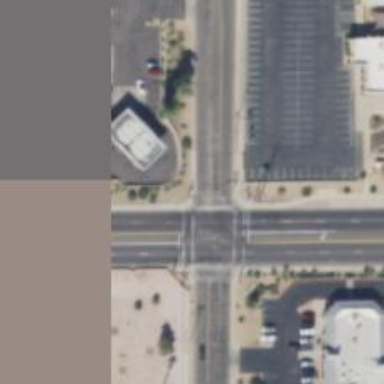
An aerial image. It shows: Solid stop line on the road.